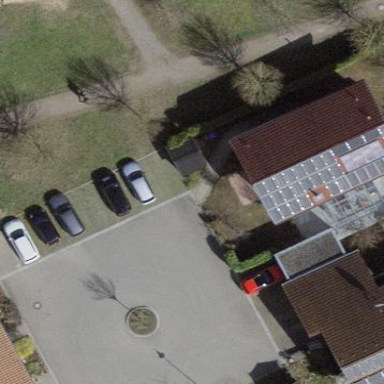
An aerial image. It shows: Street-side parking area.